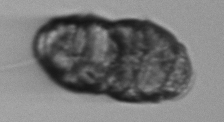
Label: Margalefidinium